Question: Count the number of objects in the diagram.
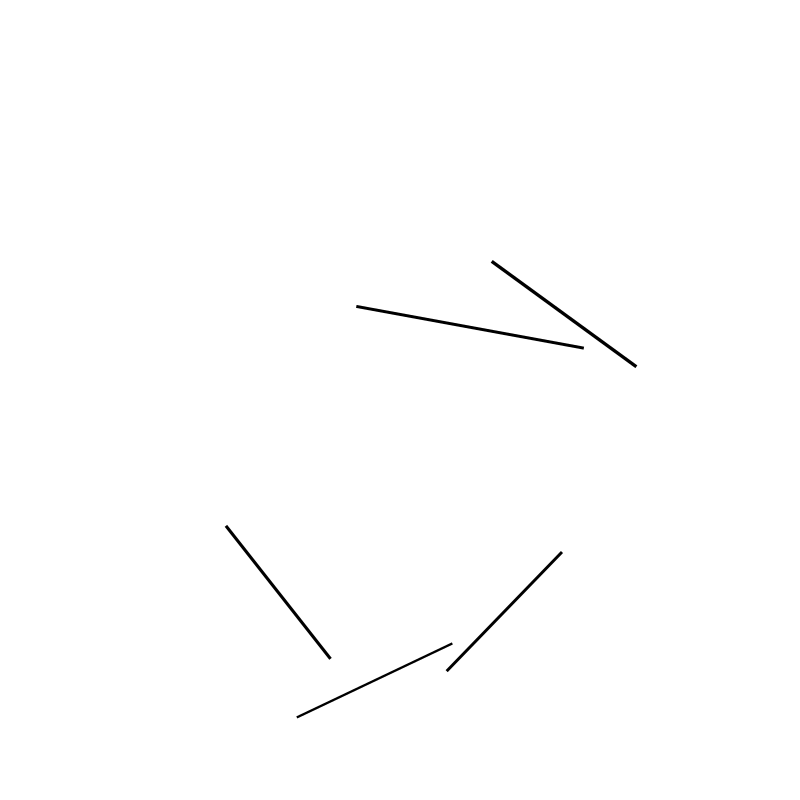
Answer: 5